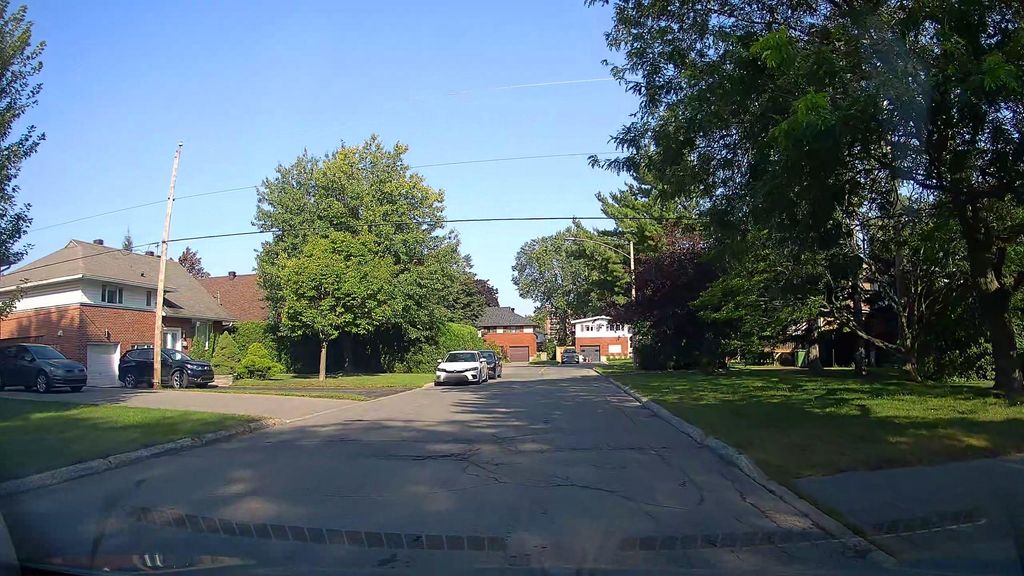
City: montreal